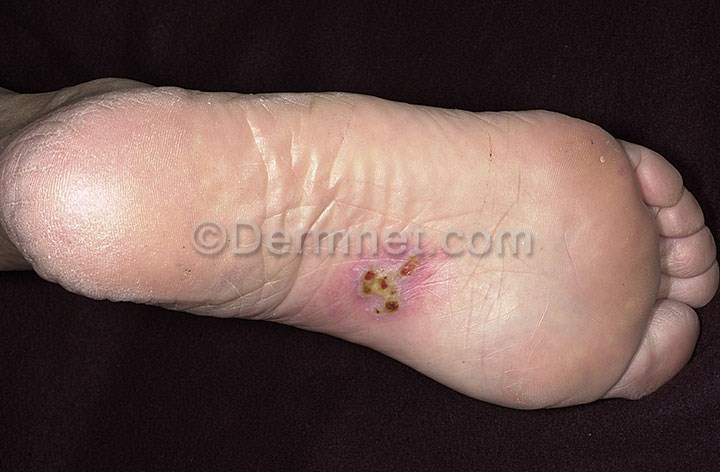
Disease: Warts Molluscum and other Viral Infections